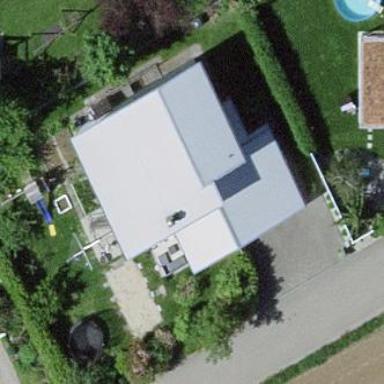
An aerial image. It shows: Simple and straightforward house.